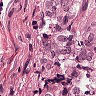
Metastatic tissue present: yes